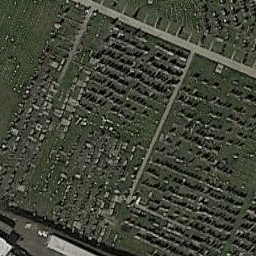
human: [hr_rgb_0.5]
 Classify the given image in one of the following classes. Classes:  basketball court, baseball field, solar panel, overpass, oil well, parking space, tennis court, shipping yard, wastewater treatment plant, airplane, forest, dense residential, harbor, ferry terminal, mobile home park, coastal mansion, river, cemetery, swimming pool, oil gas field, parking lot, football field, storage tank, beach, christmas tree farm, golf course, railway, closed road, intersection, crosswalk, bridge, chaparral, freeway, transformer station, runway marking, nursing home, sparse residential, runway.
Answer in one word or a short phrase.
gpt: cemetery